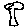
Label: tree